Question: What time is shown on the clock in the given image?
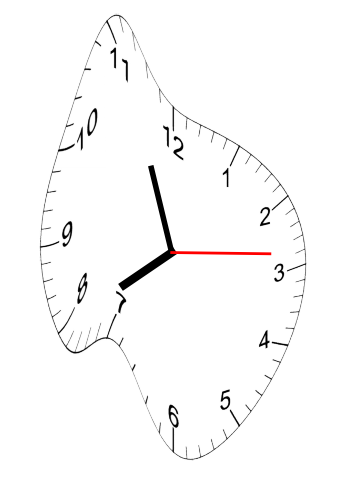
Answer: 07:56:14